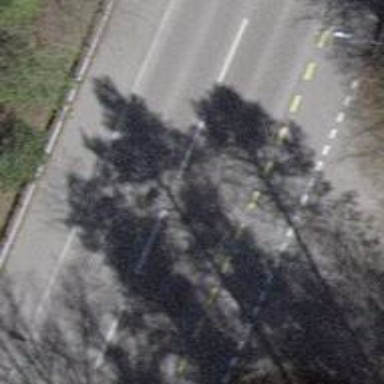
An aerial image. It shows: Secondary road with asphalt surface. There is cycle track on the right side of the road.